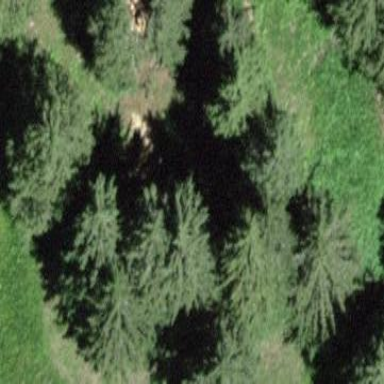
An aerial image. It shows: Forest area.